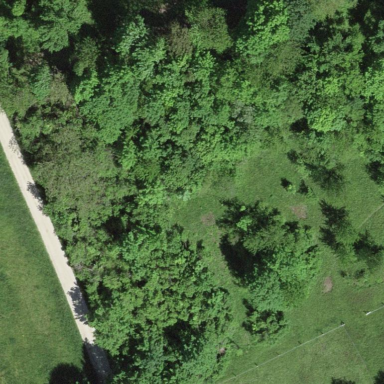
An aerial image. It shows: Forest area.